Question: I want to create a menu that looks like the one in AngularJs Material website (<URL>

Unfortunately there is not documentation or demo to do that.
Any ideas?
Thanks
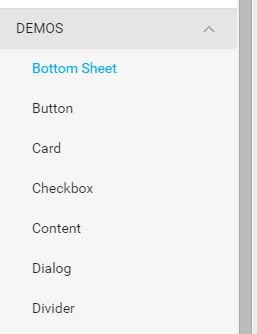
Answer: You can create your own side menu with their directives 'menuToggle' and 'menuItem', and their 'menu service', which are found in their source files. I have used this menu in many projects, so I know it works. All you have to do is implement it the same way. I have wrote a blog post that goes through this found here:
<URL>